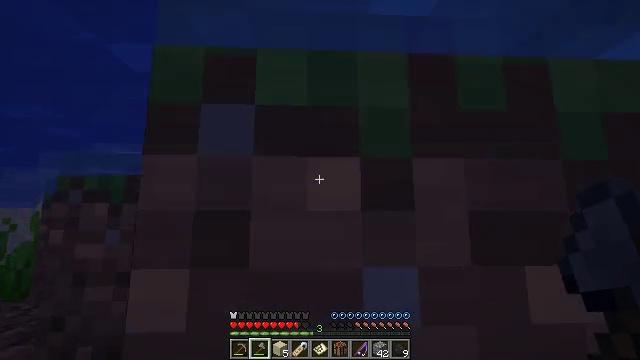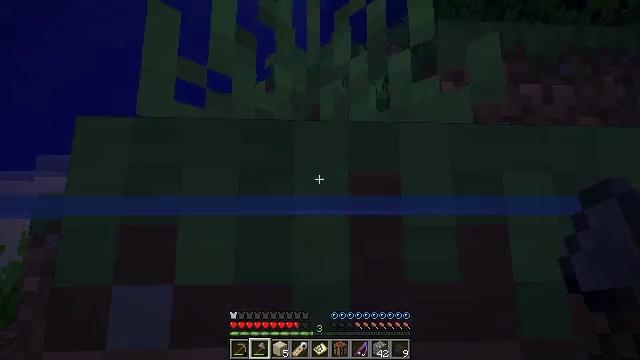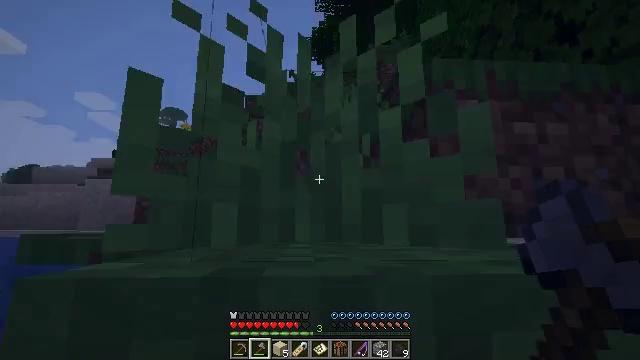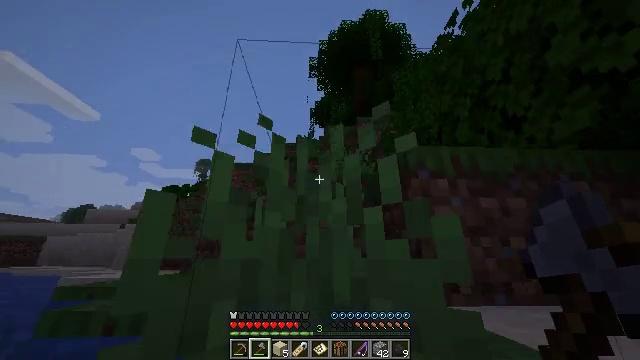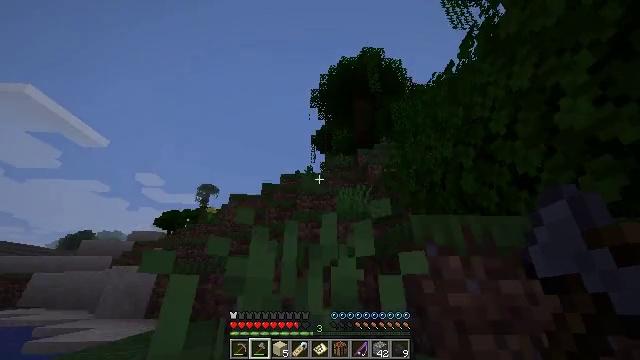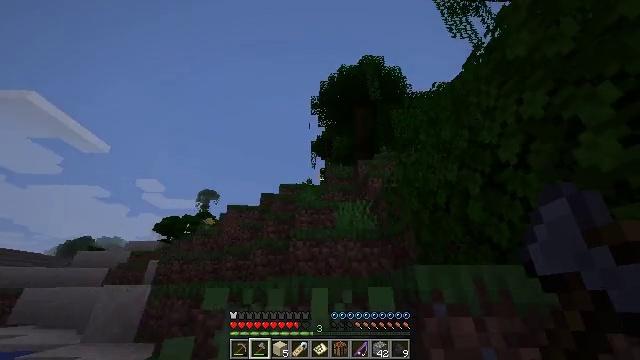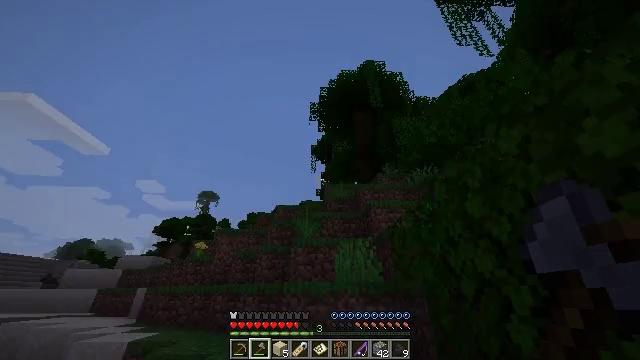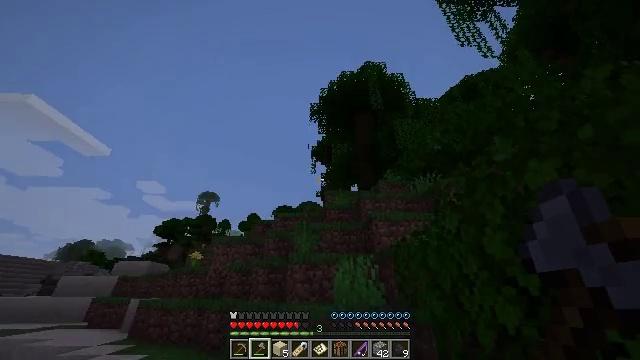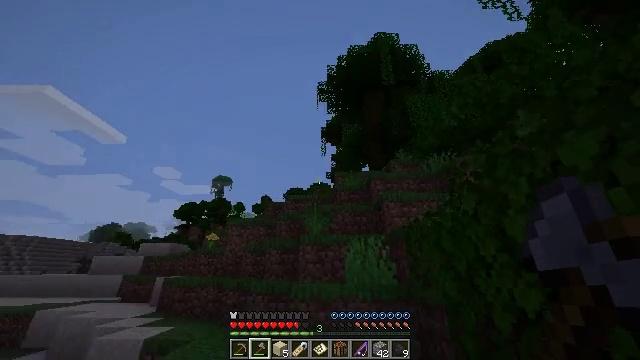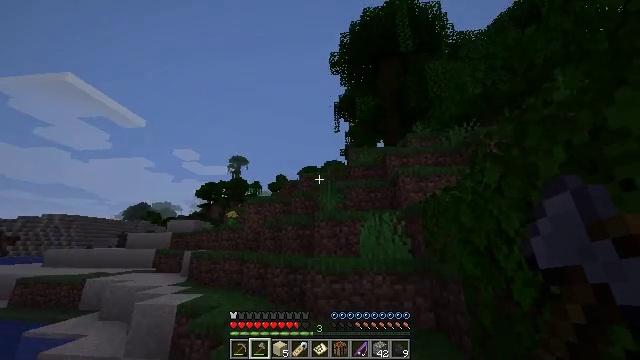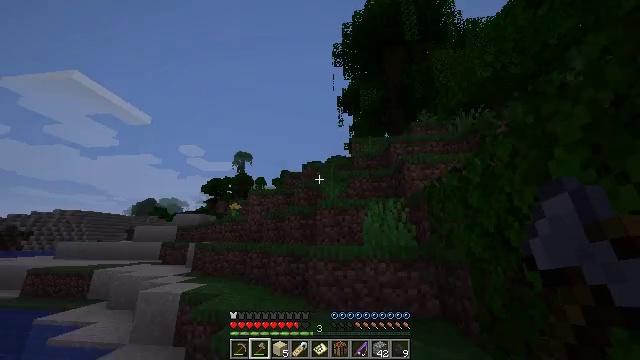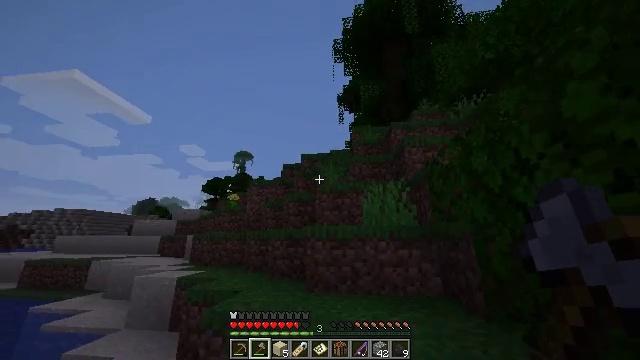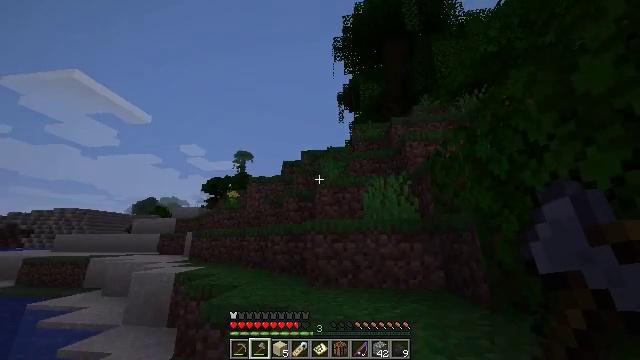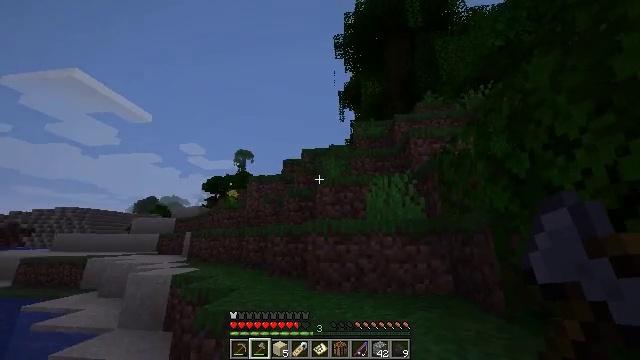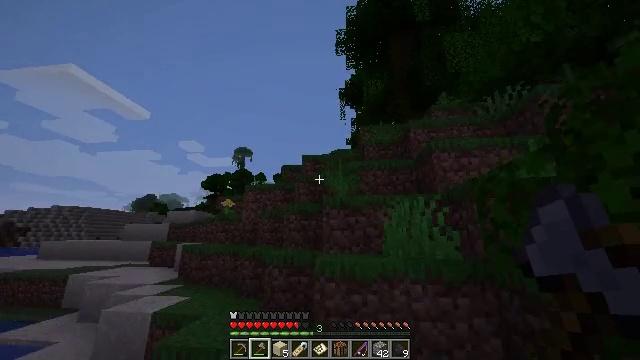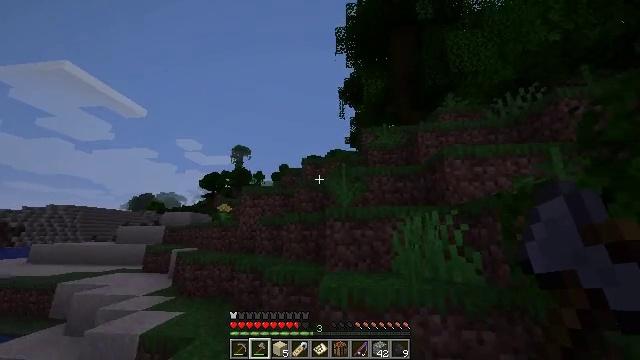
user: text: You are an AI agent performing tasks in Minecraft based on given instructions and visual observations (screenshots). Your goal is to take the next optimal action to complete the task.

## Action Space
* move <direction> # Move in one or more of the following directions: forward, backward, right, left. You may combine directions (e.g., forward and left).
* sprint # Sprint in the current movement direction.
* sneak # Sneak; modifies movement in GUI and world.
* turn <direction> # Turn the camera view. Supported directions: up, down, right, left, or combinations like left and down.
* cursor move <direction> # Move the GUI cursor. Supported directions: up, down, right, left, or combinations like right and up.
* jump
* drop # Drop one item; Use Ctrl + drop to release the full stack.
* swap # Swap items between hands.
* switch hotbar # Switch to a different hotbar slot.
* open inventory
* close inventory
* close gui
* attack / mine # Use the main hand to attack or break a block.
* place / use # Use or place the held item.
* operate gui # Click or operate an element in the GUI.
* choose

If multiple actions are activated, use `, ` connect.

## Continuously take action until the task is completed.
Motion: motion action
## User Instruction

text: Hunt fish.
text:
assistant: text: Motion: move forward, sprint, jump
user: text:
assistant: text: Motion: move forward, sprint, turn up, jump
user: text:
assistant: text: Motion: move forward, sprint, turn up, jump
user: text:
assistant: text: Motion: move forward, sprint, turn up, jump
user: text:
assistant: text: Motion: move forward, sprint, turn up, jump
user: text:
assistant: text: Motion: move forward, sprint, jump
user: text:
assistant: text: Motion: move forward, sprint, jump
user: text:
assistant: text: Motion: move forward, sprint, turn left and down, jump
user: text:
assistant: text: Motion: move forward, sprint, turn left and down, jump
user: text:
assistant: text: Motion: move forward, sprint, turn left and down
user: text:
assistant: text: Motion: move forward and move left, sprint
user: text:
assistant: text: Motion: move forward and move left, sprint
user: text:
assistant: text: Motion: move forward and move left, sprint, jump
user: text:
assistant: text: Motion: move forward and move left, sprint, jump
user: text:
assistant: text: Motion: move forward and move left, sprint, jump
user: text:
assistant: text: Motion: move forward and move left, sprint, jump
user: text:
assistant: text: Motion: move forward and move left, sprint, jump
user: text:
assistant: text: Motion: move forward and move left, sprint, jump
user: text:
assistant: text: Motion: move forward and move left, sprint, jump
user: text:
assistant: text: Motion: move forward and move left, sprint, jump
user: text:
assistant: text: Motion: move forward and move left, sprint
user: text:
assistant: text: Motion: move forward, sprint, turn left and down
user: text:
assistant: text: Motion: move forward, sprint, turn left and down, jump
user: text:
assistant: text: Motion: move forward, sprint, turn left and down, jump
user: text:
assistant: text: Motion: move forward, sprint, jump
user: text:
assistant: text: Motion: move forward, sprint, jump
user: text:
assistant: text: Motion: move forward and move left, sprint, jump
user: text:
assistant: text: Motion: move forward and move left, sprint, jump
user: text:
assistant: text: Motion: move forward and move left, sprint, jump
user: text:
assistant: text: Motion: move forward and move left, sprint, jump